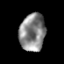
Tissue: prostate
Cell type: T cells
Senescence score: 0.2976
Nuclear area (px): 937
Mean DAPI intensity: 136.997